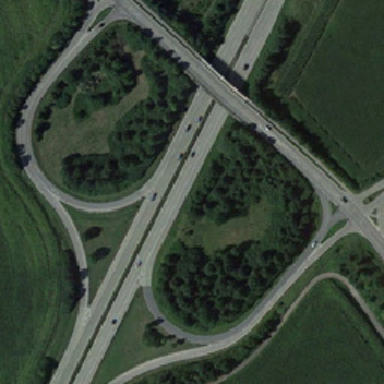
It is gray road and green lawn .